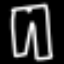
Label: pants